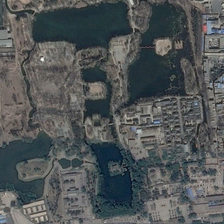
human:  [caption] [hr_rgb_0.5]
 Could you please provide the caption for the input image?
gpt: many buildings and green trees are around several separated ponds in a park .

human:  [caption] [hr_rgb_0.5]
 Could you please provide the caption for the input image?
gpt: many buildings and green trees are around several separated ponds in a park .

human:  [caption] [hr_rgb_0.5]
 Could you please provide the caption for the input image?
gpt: many buildings and green trees are around several separated ponds in a park .

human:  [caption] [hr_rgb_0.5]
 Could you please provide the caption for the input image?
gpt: many buildings and green trees are around several separated ponds in a park .

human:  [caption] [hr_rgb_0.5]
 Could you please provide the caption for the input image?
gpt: many buildings and green trees are around several separated ponds in a park .